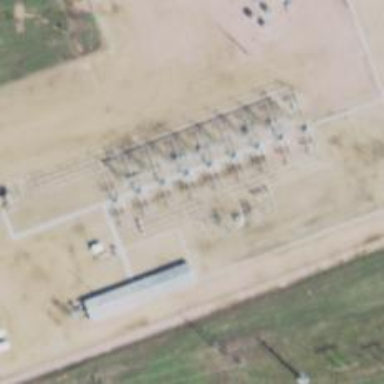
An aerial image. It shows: Switch used for power control.